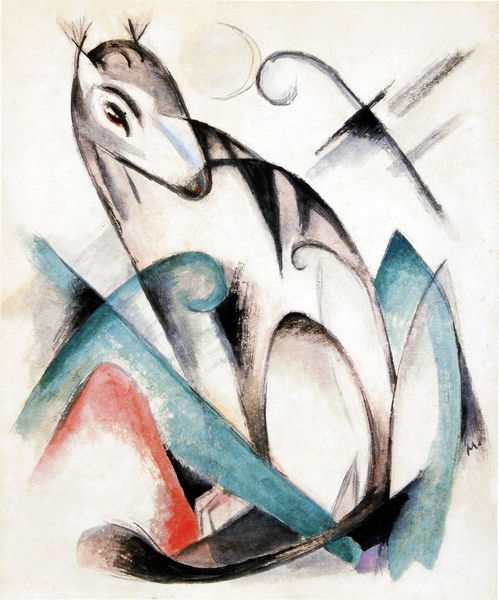
Titel: Sitzendes Fabeltier
Künstler: Franz Marc
Standort: Milwaukee (WI)
Institution: Milwaukee Art Museum
Schlagwörter: berg, blau, blätter, gemälde, kopf, körper, schatten, weiß, aquarell, dreieck, gelb, grün, komposition, kubismus, sitzen, bewegung, braun, bunt, geschwungen, grau, hell, hintergrund, licht, nase, schwarz, skizze, türkis, zeichnung, gras, hund, rot, tier, tiere, malerei, muster, augen, bild, natur, auge, pflanzen, schleifen, ohren, schön, wald, esel, pferd, reiter, hase, fell, schwanz, schweif, sprung, stab, moderne, abstrakt, farben, formen, lila, schattierung, violett, linien, füsse, streifen, abstraktion, katze, mond, motiv, form, halbmond, mondsichel, sichel, grafisch, franz, geometrisch, reh, schnauze, maul, wesen, pferdekopf, balu, ziege, geometrie, blauer reiter, wiederholung, chagall, tiger, franz marc, marc, kristallin, splitter, brechen, vierbeiner, lebewesen, luchs, fabeltier